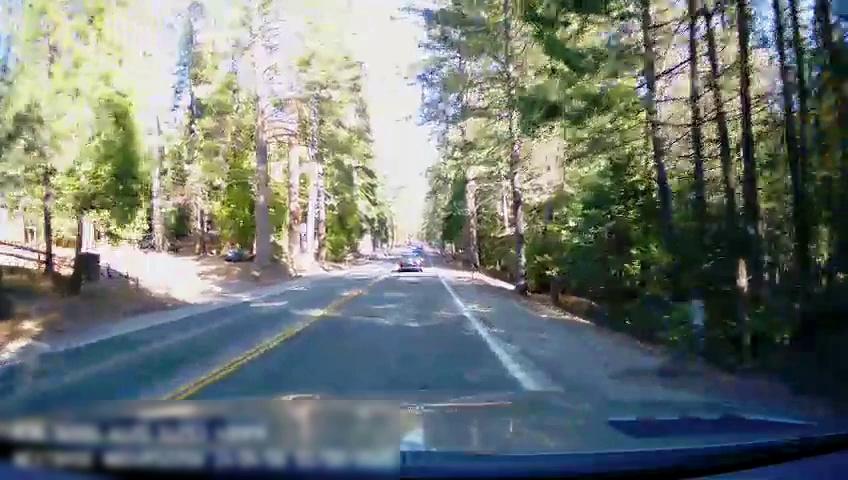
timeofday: Day
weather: Sunny
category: Drivable Space
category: Vehicles | Car
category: Lanes | Opposite Lane
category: Lanes | Opposite Lane
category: Lanes | Current Lane
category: Lanes | Current Lane